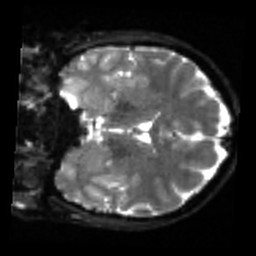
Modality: sbref
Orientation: coronal
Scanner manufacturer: siemens
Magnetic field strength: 3 T
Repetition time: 4 s
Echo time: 0.0594 s